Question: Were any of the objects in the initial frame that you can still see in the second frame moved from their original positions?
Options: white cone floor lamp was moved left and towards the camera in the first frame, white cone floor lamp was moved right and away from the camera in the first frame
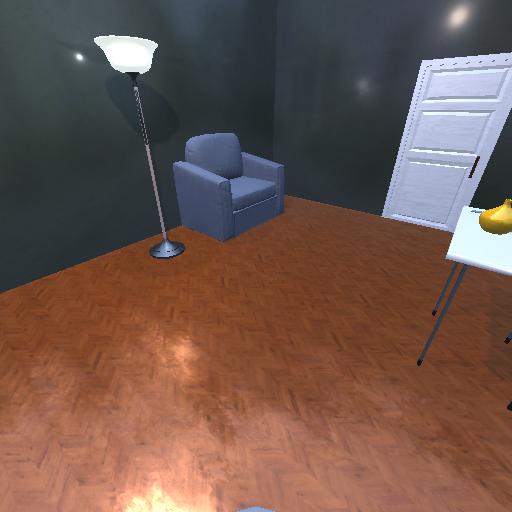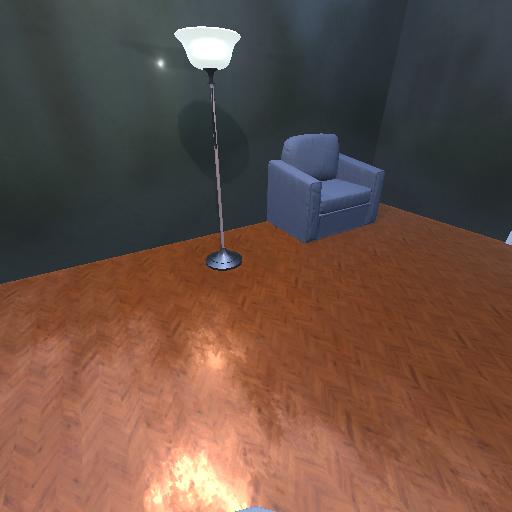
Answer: white cone floor lamp was moved left and towards the camera in the first frame